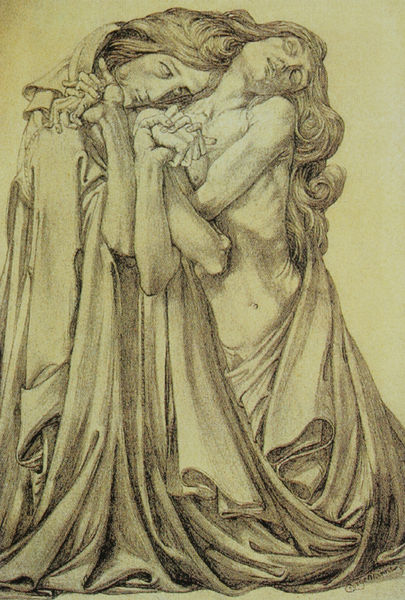
Titel: Die Verworfenen
Künstler: George Minne
Standort: Brüssel
Institution: Bibliothèque Royale Albert Ier
Schlagwörter: akt, dunkel, hand, haut, kopf, körper, mann, nackt, schatten, schlaf, umhang, weiß, frauen, gelb, menschen, braun, brust, finger, frau, grau, haar, hell, kleid, licht, mund, nase, schwarz, skizze, zeichnung, blick, tuch, beige, symbolismus, gesichter, arme, augen, falten, faru, gesicht, knoten, tod, tot, hals, hände, vorhang, gewand, haare, lange haare, mantel, stoff, tücher, gewänder, paar, blatt, locken, schulter, skulptur, wellen, leidenschaft, liebe, papier, umarmung, zwei, formen, grafik, graphik, vergilbt, nacken, sepia, falte, jugendstil, nasen, zwei frauen, festhalten, nabel, bauch, faltenwurf, halbakt, laken, plastik, bauchnabel, ellenbogen, erotik, klimt, fliessend, knochen, umarmen, dürr, nakt, rippen, radierung, stich, schwarzweiß, knien, schrecken, entwurf, geschlossene augen, bleistiftzeichnung, liebespaar, trost, gefaltete hände, jesus, einfarbig, leid, leiden, verschlungen, lust, knieend, kniend, liebende, maria, kupferstich, khnopff, verzückung, gewandfalten, mager, innigkeit, umschlungen, ineinander, umarmt, zusammen, ellen, augen mund, vereint, verschmelzung, verzückt, unterarme, lange, wallendes haar, graphiek, leidenschaftlich, munck, schränkung, unbedeckt, krampf, bauchnaben, 2 personen eng umschlungen, lange wallende haare, hände eng verschränkt, finger gekrümmt, verflochtenheit